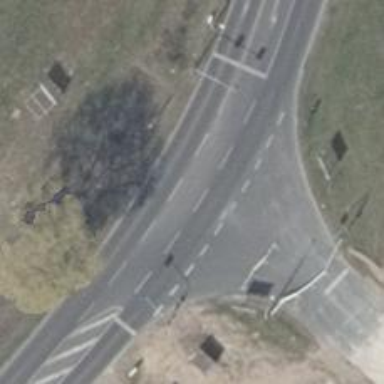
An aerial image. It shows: Road with traffic signals.